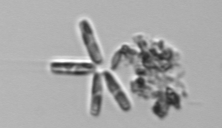
Label: Thalassionema